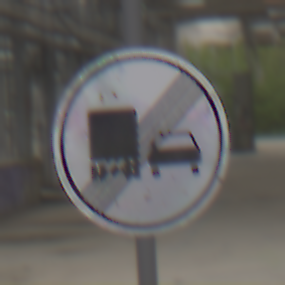
Verkehrszeichen: EndeUeberholverbotKraftfahrzeuge
Umgebung: Roofed, Special
Tageszeit: Midday
Wetter: Overcast
Licht: Natural
Jahreszeit: NotSpecified
Kontrast: LowContrast